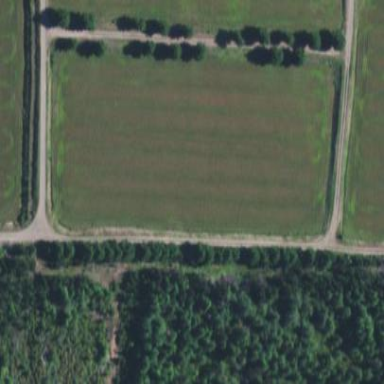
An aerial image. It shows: Farmland with cranberries as the crop.